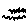
Label: zigzag